Field crop: maize
Growth stage: 2
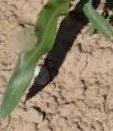
Species: maize